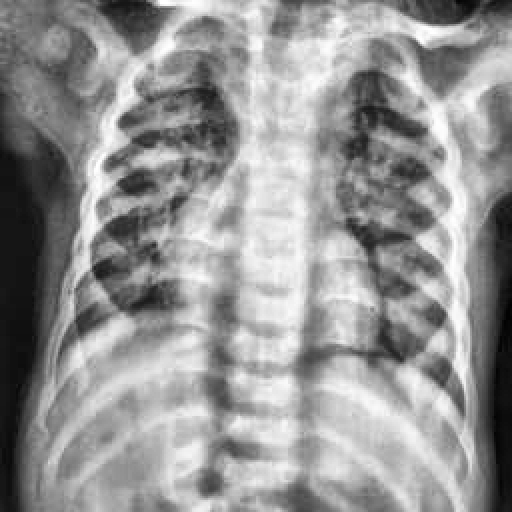
Finding: TUBERCULOSIS